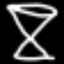
Label: hourglass